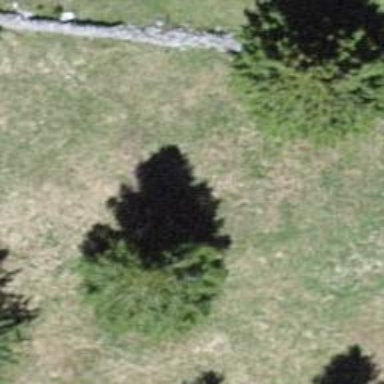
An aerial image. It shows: Needle-leaved tree in natural setting.